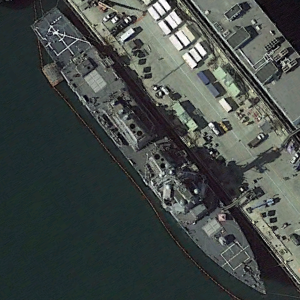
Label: Arleigh_Burke-class_destroyer